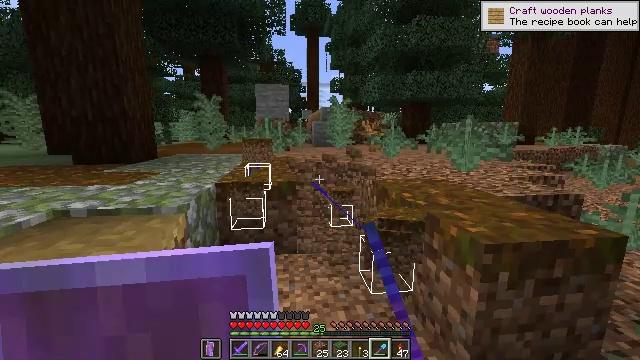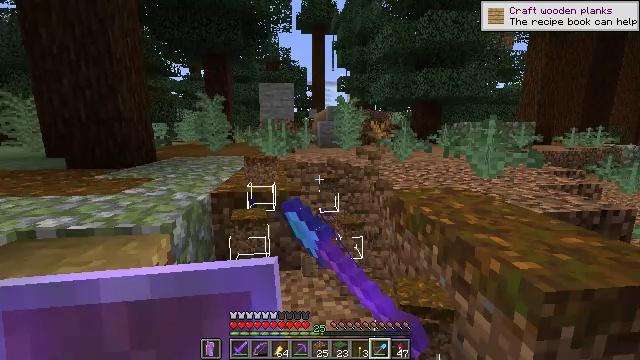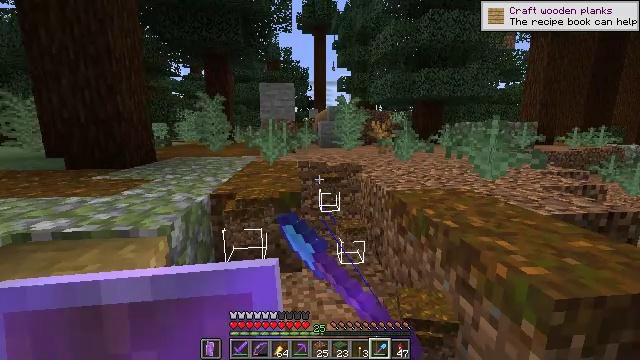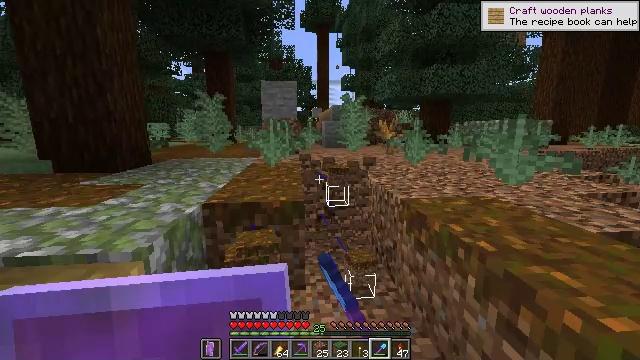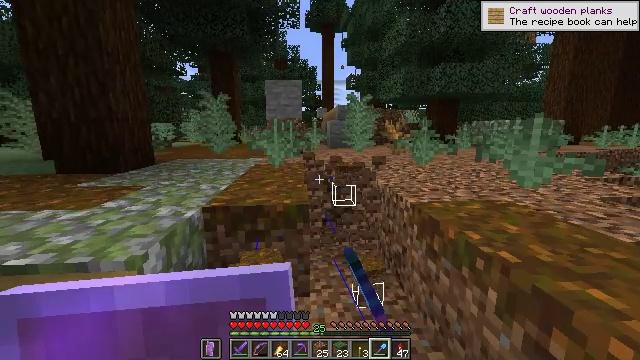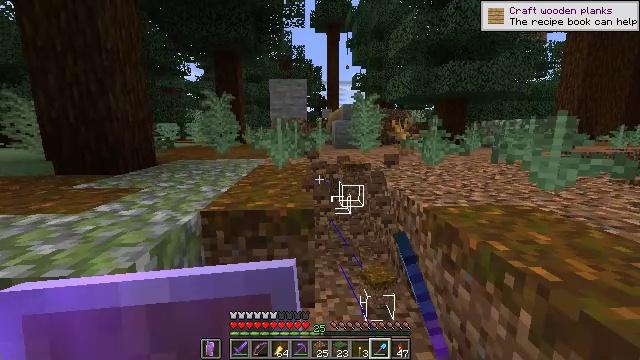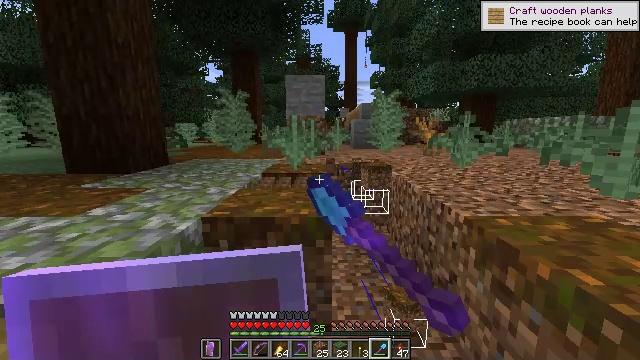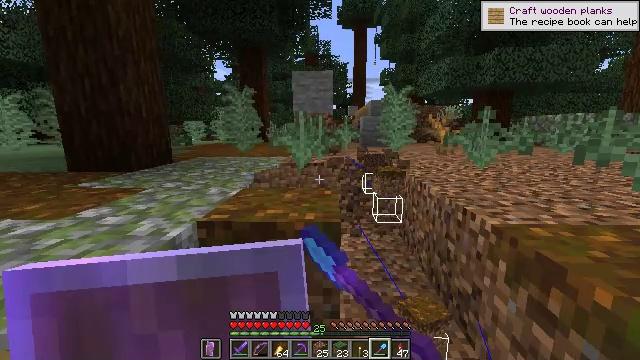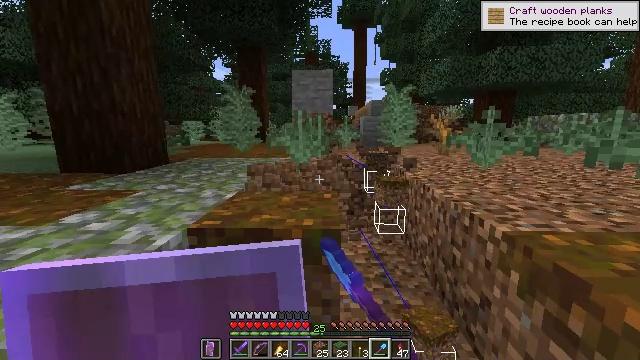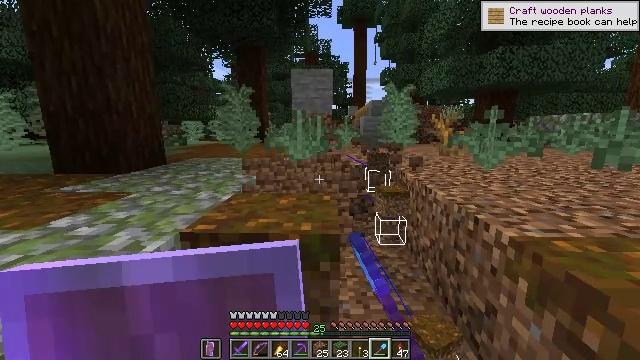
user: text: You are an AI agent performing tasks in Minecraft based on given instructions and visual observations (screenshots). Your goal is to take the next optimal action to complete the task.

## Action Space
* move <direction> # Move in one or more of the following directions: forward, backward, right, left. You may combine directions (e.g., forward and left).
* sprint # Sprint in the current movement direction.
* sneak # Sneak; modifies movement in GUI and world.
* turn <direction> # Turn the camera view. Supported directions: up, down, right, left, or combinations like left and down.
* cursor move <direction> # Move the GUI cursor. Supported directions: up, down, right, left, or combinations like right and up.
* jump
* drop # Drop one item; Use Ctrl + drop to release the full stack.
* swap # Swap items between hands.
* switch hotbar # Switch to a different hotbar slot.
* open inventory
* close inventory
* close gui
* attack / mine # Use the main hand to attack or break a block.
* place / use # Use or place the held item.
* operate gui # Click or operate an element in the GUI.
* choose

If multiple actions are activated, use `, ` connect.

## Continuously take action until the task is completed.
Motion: motion action
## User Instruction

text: Collect coarse dirt blocks.
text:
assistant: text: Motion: move forward, turn left, attack / mine
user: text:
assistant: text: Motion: move forward, attack / mine
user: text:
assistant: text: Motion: move forward, attack / mine
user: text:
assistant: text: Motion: move forward, turn left, attack / mine
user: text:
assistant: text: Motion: move forward, turn left, attack / mine
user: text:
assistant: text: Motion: move forward, turn left, attack / mine
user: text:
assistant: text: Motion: move forward, turn left, attack / mine
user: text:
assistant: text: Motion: attack / mine
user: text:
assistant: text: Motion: attack / mine
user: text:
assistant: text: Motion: attack / mine